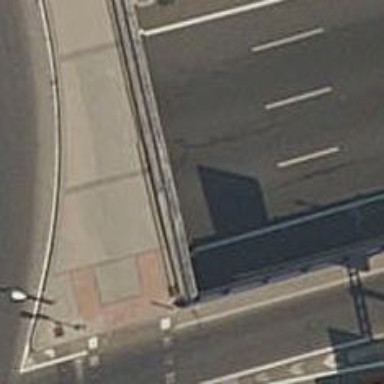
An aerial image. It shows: Tunnel on the asphalt motorway.